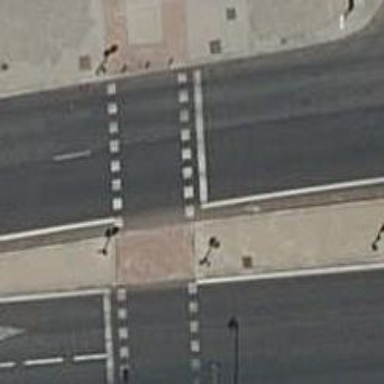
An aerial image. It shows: Footway crossing equipped with traffic signals and central island.